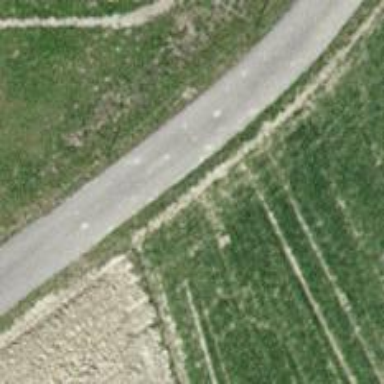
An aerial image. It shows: Well-maintained track road with grade 1 tracktype.